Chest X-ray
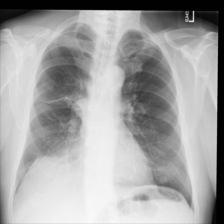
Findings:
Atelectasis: negative
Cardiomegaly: negative
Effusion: negative
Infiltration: negative
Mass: negative
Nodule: positive
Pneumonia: negative
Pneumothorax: negative
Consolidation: negative
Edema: negative
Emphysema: negative
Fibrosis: negative
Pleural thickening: negative
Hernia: negative